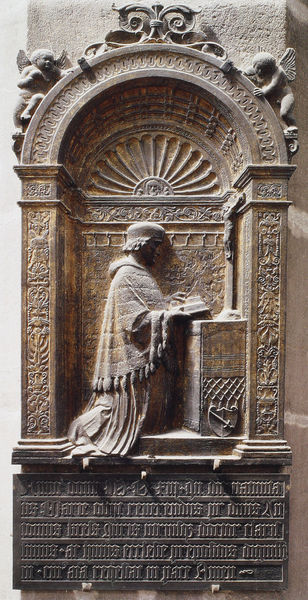
Titel: Probst Anton Kress (Tod 1513)
Künstler: Werkstatt Peter Vischer d.Ä.
Institution: Nürnberg, Lorenzkirche
Schlagwörter: flügel, mann, umhang, hut, marmor, säulen, kappe, mütze, falten, hermelin, pelz, stein, kirche, sonne, figur, gewand, mantel, locken, renaissance, engel, putto, skulptur, relief, schrift, bogen, rundbogen, inschrift, lesen, ornamente, bildhauerei, bronze, knie, nische, schild, memento mori, antike, buch, kloster, kreuz, denkmal, nd, schwert, text, knien, beten, gebet, altar, kapitell, wappen, rauten, andächtig, kalotte, christus, grab, jesus, antik, knieend, andacht, priester, gelehrter, kassettendecke, bommel, muschel, schnecken, anbeten, putten, anbetung, sakral, grabmal, kreuzgang, tympanon, kassettierung, epitaph, stifter, gewandt, sakralkunst, fürbitte, nordalpin, muschelkalotte, jesus am kreuz, beteb, memoria, bronzeplatte, 1520, kneien, uze, kirchenkontect, kirchenkontext